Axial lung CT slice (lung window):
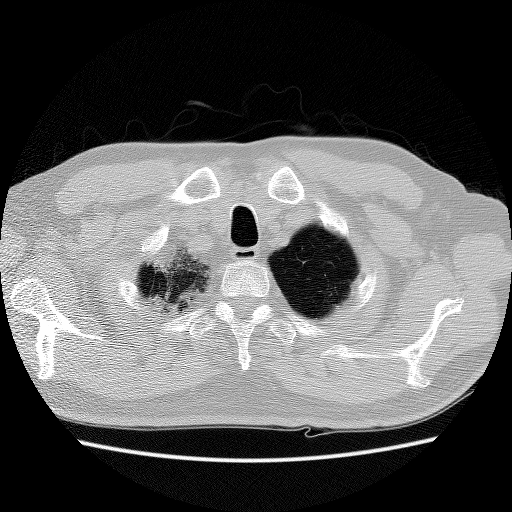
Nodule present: no